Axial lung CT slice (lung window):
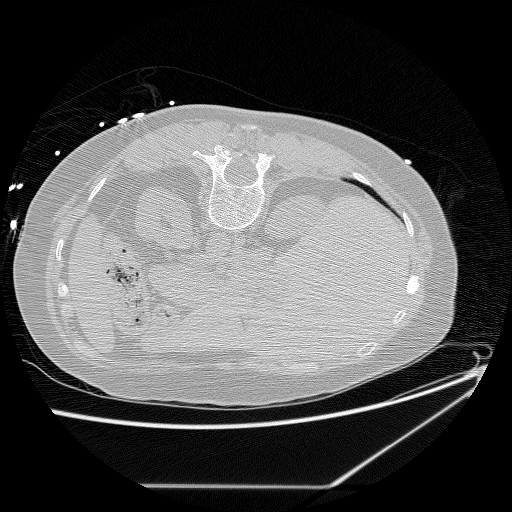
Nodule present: no